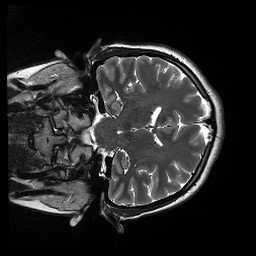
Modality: T2w
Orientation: coronal
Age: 20
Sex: female
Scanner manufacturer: siemens
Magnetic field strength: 3 T
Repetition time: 13.52 s
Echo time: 0.088 s